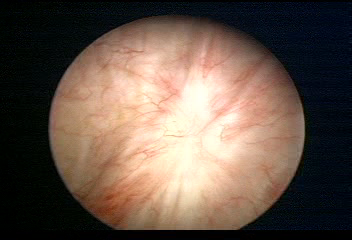
Modality: WLC
Class: Anatomical landmarks
Subclass: ResectionScar
Bladder cancer association: No
Annotated structures: Resection scar